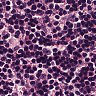
Metastatic tissue present: no